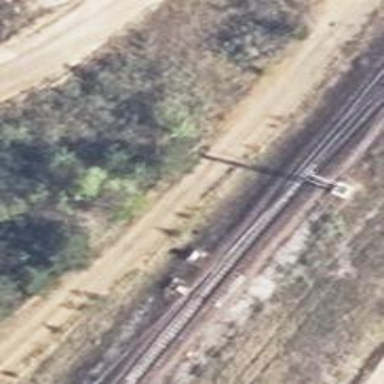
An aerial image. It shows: Railway switch.